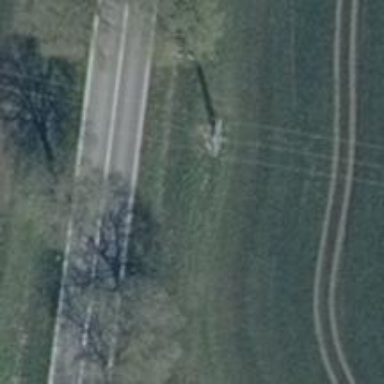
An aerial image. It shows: Power pole.